RGB frame:
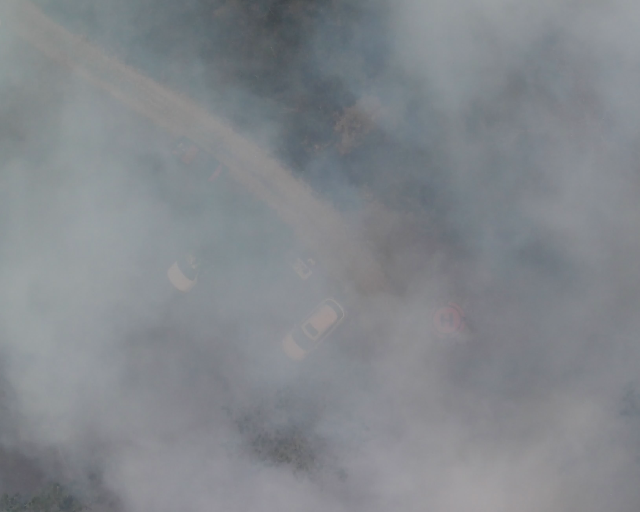
Thermal frame:
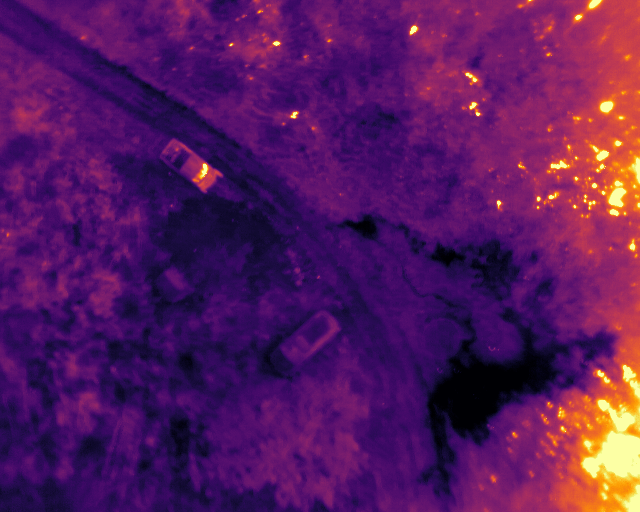
Captured: 2026-02-26 03:05:15
Pixels at or above 80 °C: 446 (fraction of frame: 0.001361)